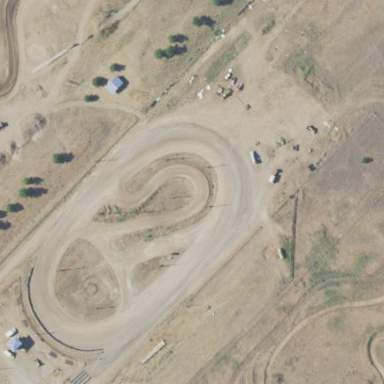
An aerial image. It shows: Dirt raceway designated for motocross sport.